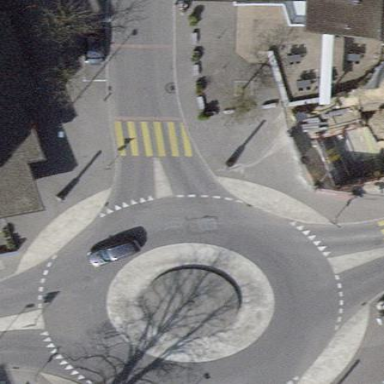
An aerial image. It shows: Tertiary road with asphalt surface leading to roundabout junction.